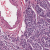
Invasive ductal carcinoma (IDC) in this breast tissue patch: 1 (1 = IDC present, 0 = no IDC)